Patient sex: F
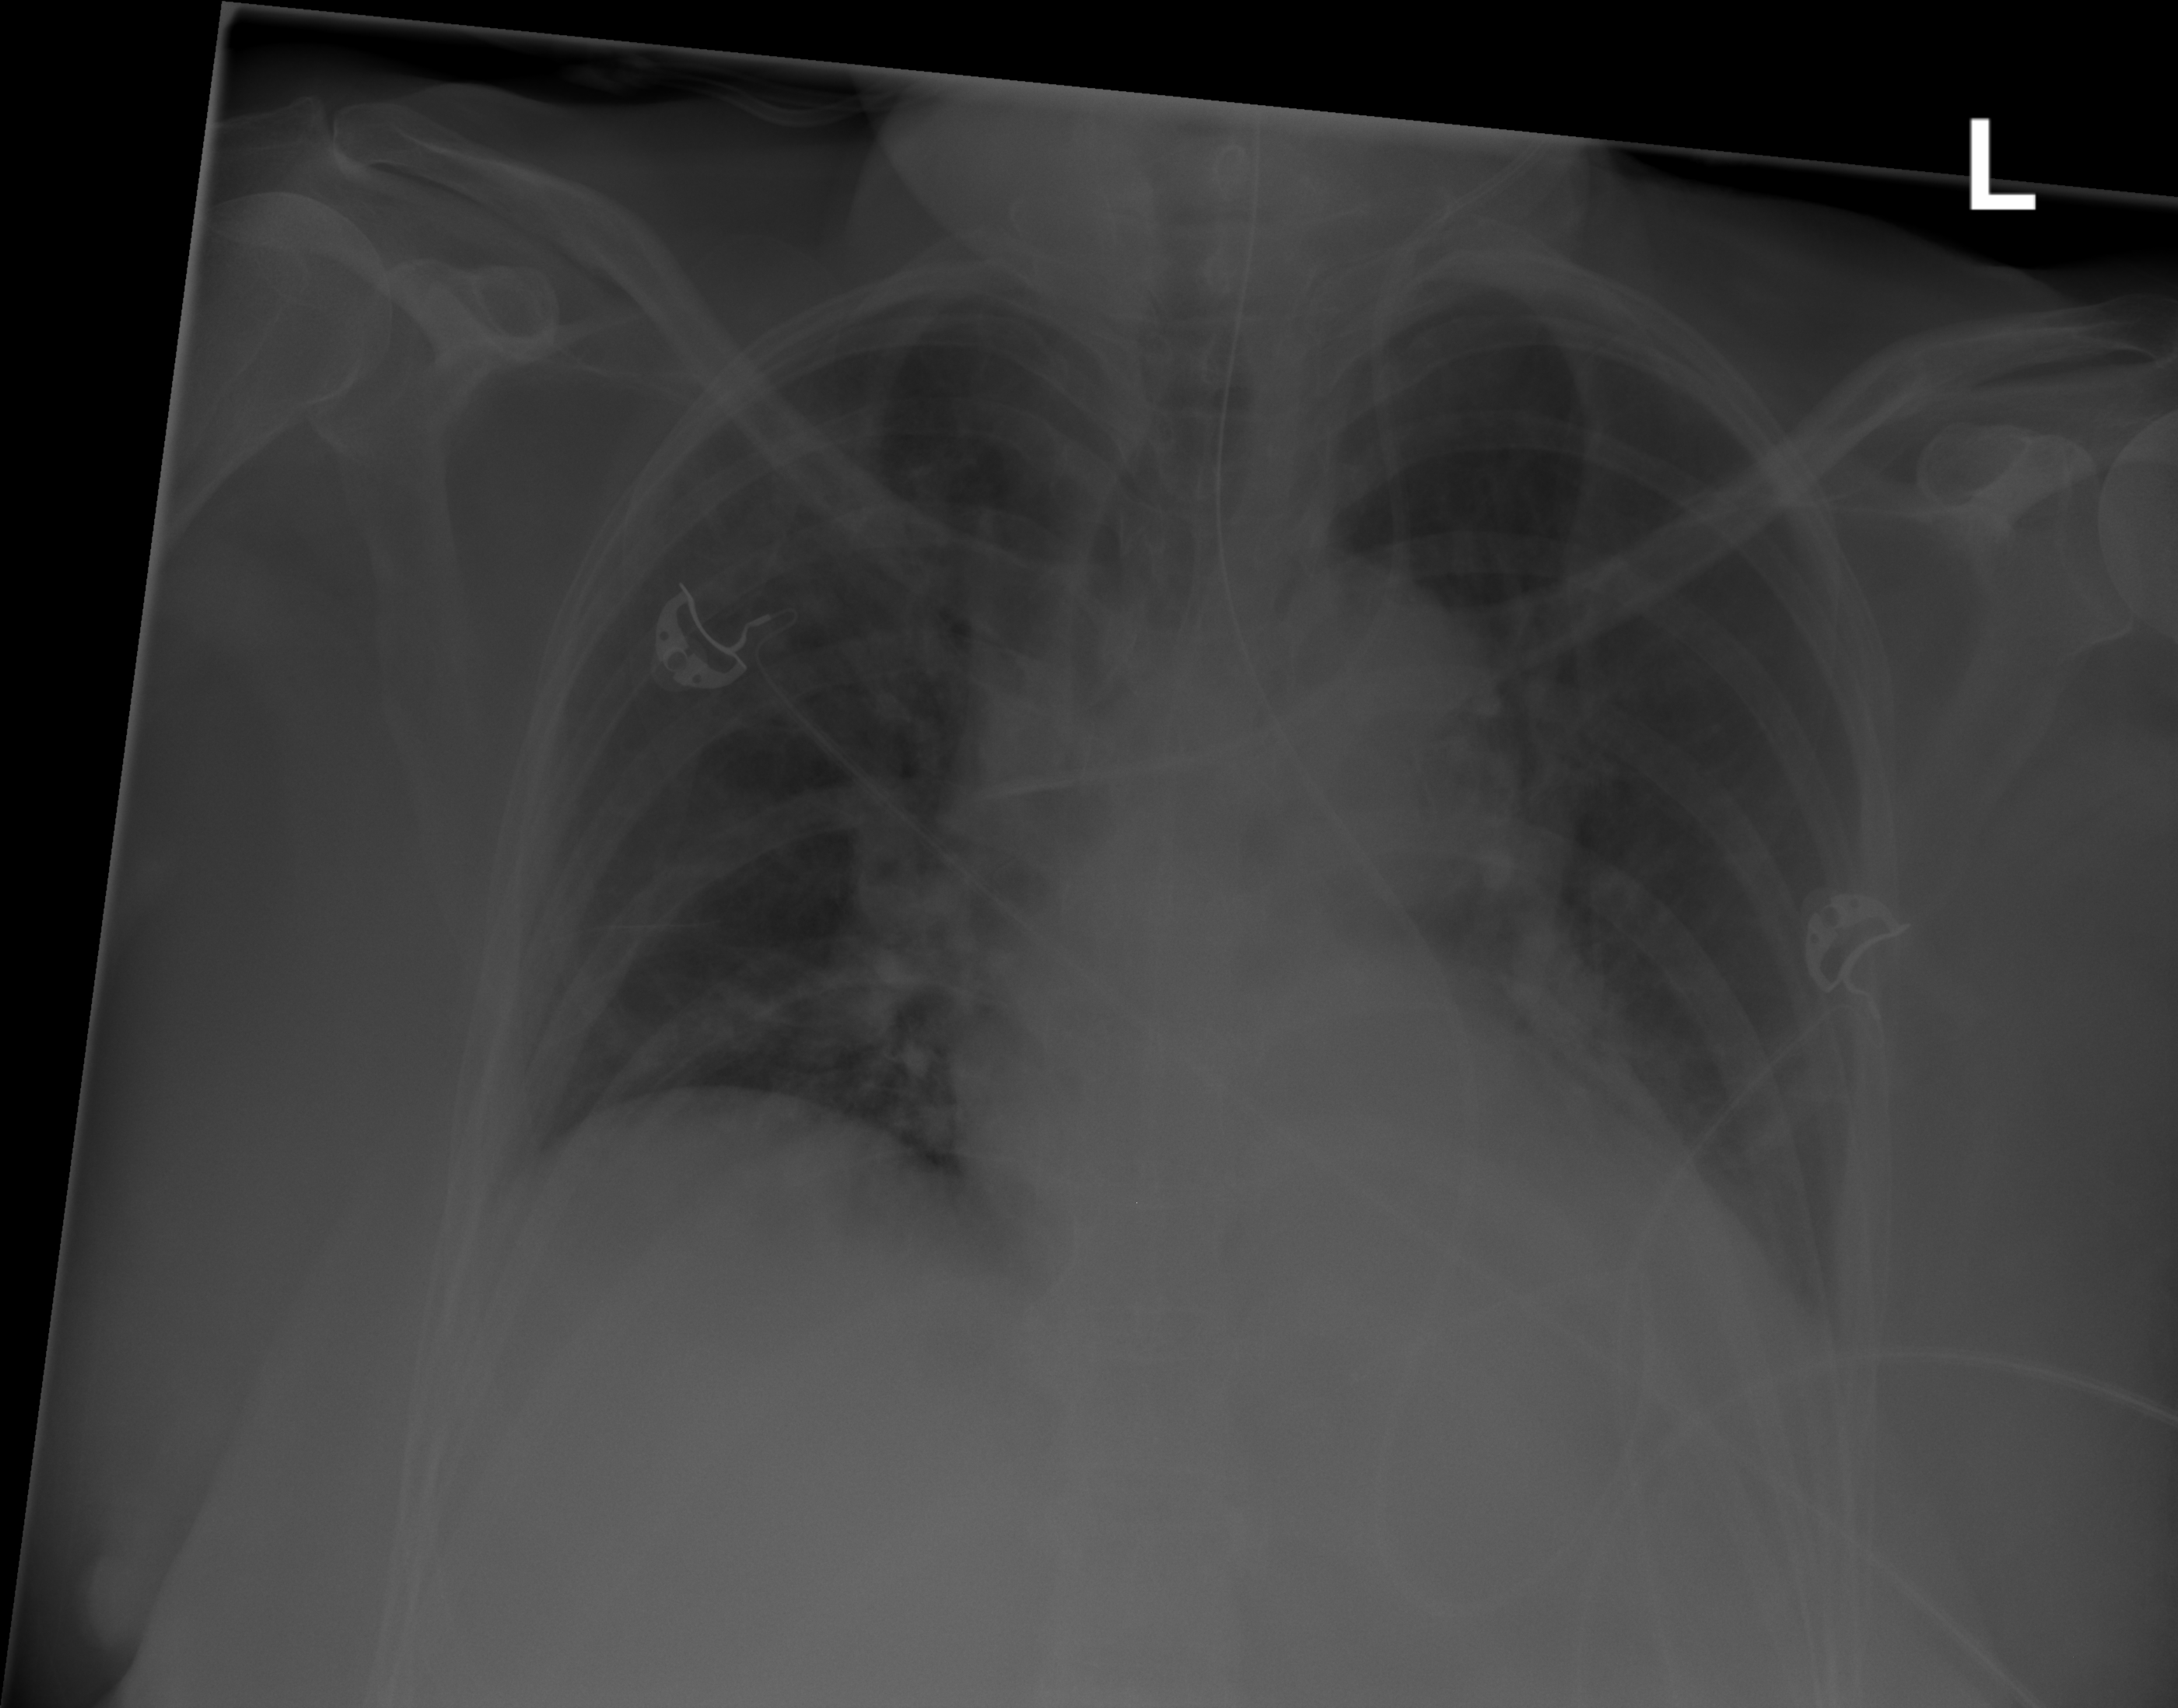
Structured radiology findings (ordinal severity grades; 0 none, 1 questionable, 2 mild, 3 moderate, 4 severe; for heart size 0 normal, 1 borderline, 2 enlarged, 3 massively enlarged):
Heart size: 1
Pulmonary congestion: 2
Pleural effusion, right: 2
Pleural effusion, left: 2
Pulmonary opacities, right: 2
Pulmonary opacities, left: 2
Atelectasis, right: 2
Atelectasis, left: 3